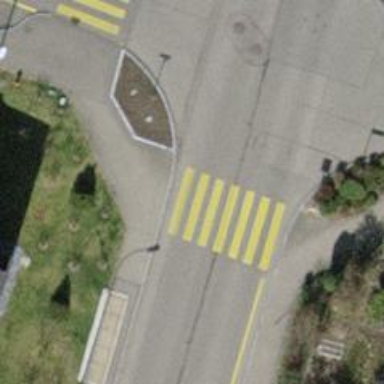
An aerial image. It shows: Zebra crossing on the road.